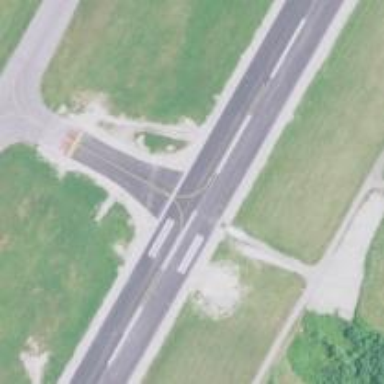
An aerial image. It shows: View of taxiway at the airport.